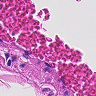
Metastatic tissue present: no